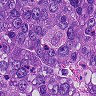
Metastatic tissue present: yes